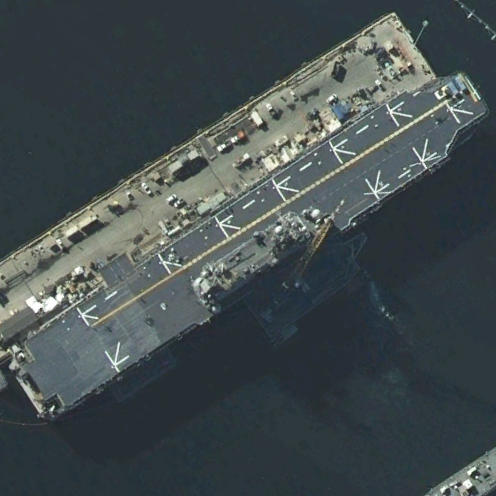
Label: assault